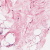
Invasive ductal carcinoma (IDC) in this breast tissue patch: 0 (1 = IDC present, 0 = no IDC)